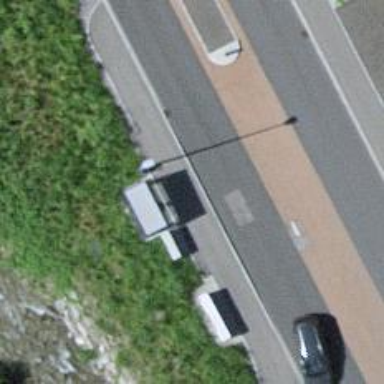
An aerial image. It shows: Bus stop with sheltered platform for public transport.